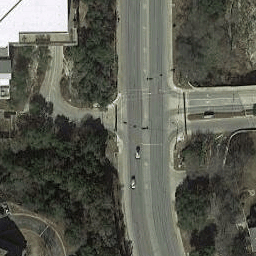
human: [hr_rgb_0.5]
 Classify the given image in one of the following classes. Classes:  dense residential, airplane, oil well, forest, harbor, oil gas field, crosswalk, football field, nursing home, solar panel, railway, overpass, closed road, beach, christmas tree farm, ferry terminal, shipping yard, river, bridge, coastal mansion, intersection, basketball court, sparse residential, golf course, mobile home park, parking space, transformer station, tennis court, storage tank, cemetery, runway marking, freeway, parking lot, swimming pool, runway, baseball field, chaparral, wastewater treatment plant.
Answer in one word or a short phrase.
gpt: intersection